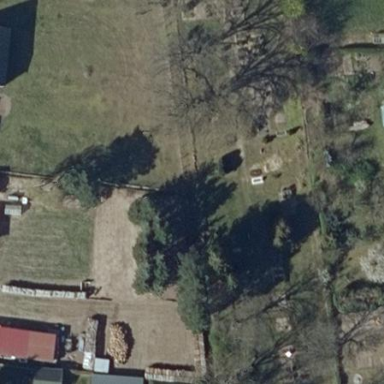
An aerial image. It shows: Cemetery.